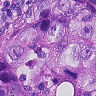
Metastatic tissue present: yes